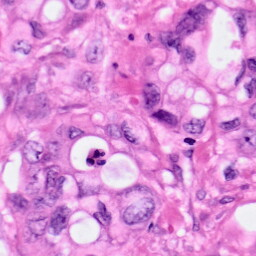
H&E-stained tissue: Pancreatic